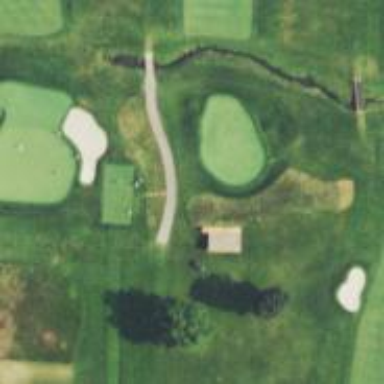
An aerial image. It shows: Path for golf carts.